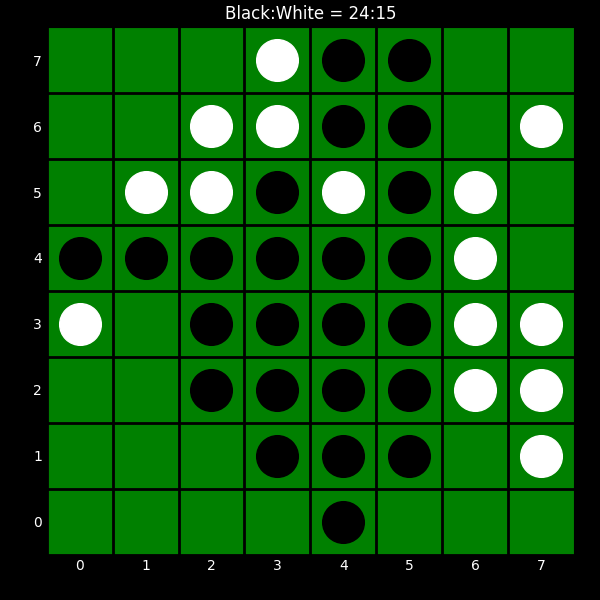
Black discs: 24
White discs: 15